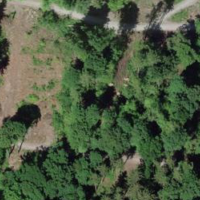
EUNIS habitat code: 44
Species observed at this site:
Arum maculatum